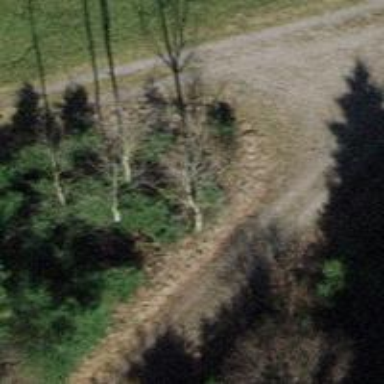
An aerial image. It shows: Gravel track with grade 2 quality.